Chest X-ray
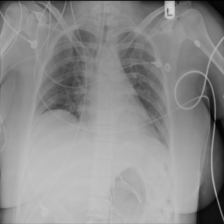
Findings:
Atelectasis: negative
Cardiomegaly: negative
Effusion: negative
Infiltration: negative
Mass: negative
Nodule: negative
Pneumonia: negative
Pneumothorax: negative
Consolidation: negative
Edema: negative
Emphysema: negative
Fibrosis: negative
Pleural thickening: negative
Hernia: negative